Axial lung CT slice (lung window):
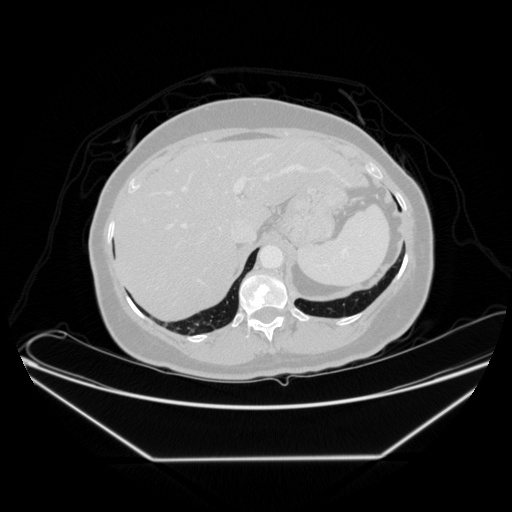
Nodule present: no